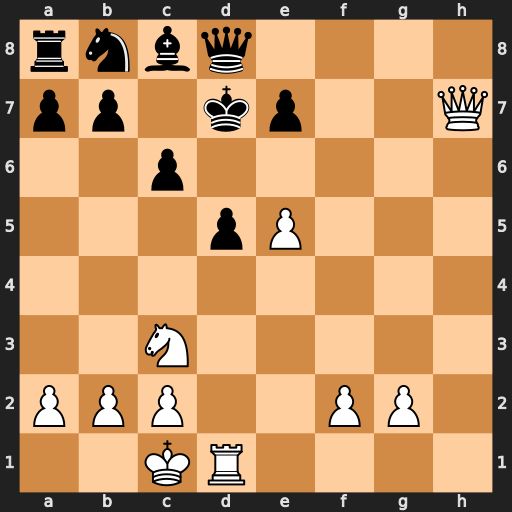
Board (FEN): rnbq4/pp1kp2Q/2p5/3pP3/8/2N5/PPP2PP1/2KR4
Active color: w
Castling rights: -
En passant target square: -
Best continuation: Nxd5 cxd5 Rxd5+ Kc7 Rxd8